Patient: sex M, age 58
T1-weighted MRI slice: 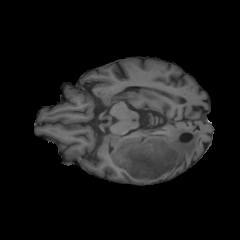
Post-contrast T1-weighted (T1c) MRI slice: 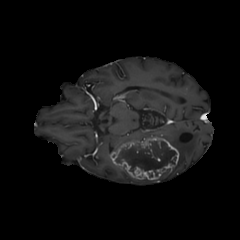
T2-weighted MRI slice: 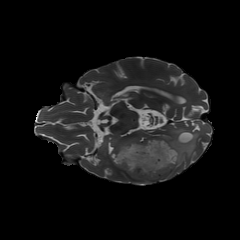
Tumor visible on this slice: yes
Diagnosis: Glioblastoma, IDH-wildtype
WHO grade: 4